Interaction volume radius: 5 \u00c5
Interaction volume height: 10 \u00c5
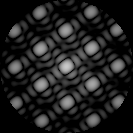
Disorder parameter: 0.004008